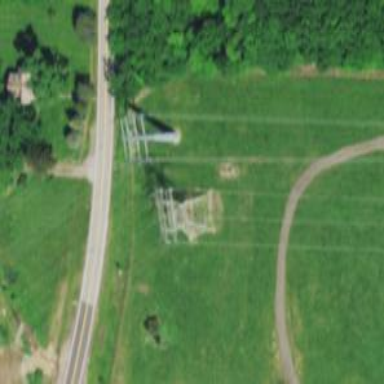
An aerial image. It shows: Lattice structure tower used for power transmission.